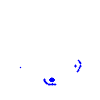
Particle: pion